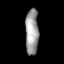
Tissue: lung
Cell type: T cells
Senescence score: 0.1193
Nuclear area (px): 590
Mean DAPI intensity: 157.1